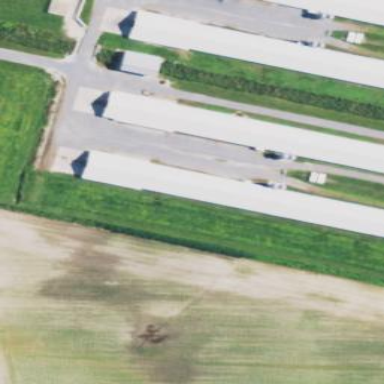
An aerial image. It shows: Farm auxiliary building.